Question: I'm having a struggle trying to get a div inside a header with a navbar sicked to right margin:
'''
<div data-role="header">
<div id="profile_navbar" data-role="navbar">
<ul>
<li><a href="#">My Profile</a></li>
<li><a href="#">Events</a></li>
<li><a href="#">Settings</a></li>
</ul>
</div>
<div id="profile_navb_right">
<img src="http://i.imgur.com/aN396n8.png" />
<img src="http://i.imgur.com/RAoRPLt.png" />
</div>
</div>
'''
Tried many things with css on '#profile_navb_right', but it always clear the 2nd div to another line:

Thanks
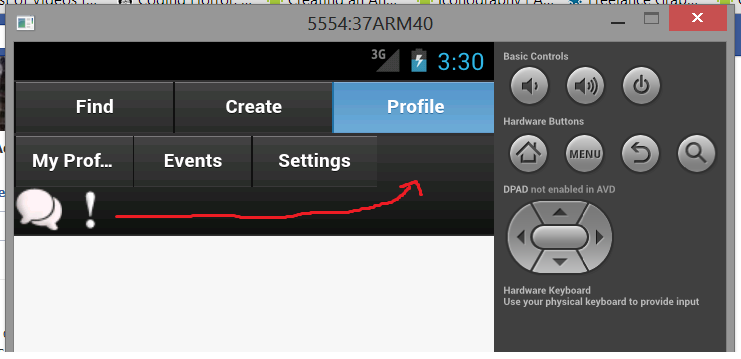
Answer: Use 'ui-grid' responsive layout to fix your problem. 'ui-grid-a', 'ui-block-a' and 'ui-block-b'. Also, its important to give 'ui-grid' a class or an ID in order not to overrlap with other 'ui-grid' layouts.
> <URL>
'''
<div class="ui-grid-a navbar">
<div class="ui-block-a">
<div id="profile_navbar" data-role="navbar">
<ul>
<li><a href="#">My Profile</a></li>
<li><a href="#">Events</a></li>
<li><a href="#">Settings</a></li>
</ul>
</div>
</div>
<div class="ui-block-b">
<div>
<img src="img.png" />
<img src="img.png" />
</div>
</div>
</div>
'''
'''
.ui-grid-a.navbar > .ui-block-a {
width: 80% !important;
}
.ui-grid-a.navbar > .ui-block-b {
width: 20% !important;
text-align: center;
}
'''